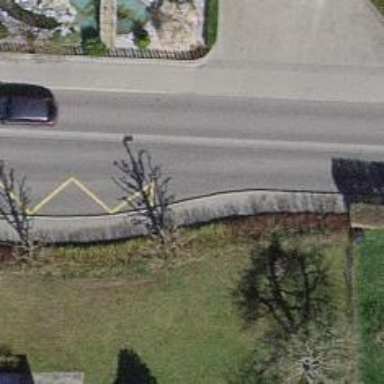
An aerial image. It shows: Bus stop with designated stop position for public transport.